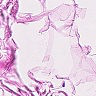
Metastatic tissue present: no